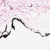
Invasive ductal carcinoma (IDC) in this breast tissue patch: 0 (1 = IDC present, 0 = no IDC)